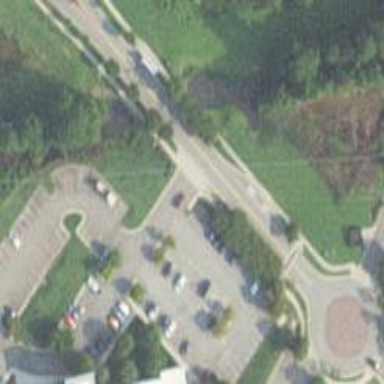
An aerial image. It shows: Unmarked road crossing.